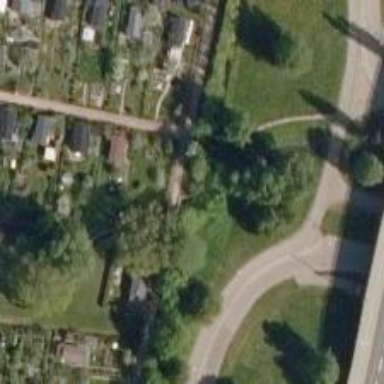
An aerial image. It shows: Path leading to bridge.